Question: I have a Stored Procedure that populates a table: This table as indicated in the code below has an identity column which is also the primary key column.
I would like to append the primary key to contain leading letters: Example: ABC123.
Obviously this is not possible because the Primary key column is INT datatype.
So I created an additional column so that I can insert the appended primary key. This works except I have to make the new column Null and I am using an UPDATE statement.
Something tells me there is a better way.
Is there a way I can do this without using UPDATE after the initial Insert and have the new column as ?
'''
CREATE TABLE [dbo].[Registration] (
[SystemID] INT IDENTITY (100035891, 1) NOT NULL,
[CategoryID] CHAR (13) NULL,
[FName] VARCHAR (30) NOT NULL,
[LName] VARCHAR (30) NOT NULL,
[MInit] CHAR (1) NULL,
PRIMARY KEY CLUSTERED ([SystemID] ASC)
);
'''
'''
CREATE PROCEDURE [dbo].[uspInsertRegistration]
@FName VARCHAR(30),
@LName VARCHAR(30),
@MInit CHAR(1),
@CategoryID CHAR(13),
@SystemID int OUTPUT
AS
BEGIN
SET NOCOUNT ON
DECLARE @ErrCode int
INSERT INTO [dbo].[Registration] ([FName],[LName],[MInit])
VALUES (@FName, @LName, @MInit)
SELECT @ErrCode = @@ERROR, @SystemID = SCOPE_IDENTITY()
UPDATE [dbo].[Registration]
SET CategoryID = 'ABC'+ CAST(SystemID AS CHAR)
SET NOCOUNT OFF
RETURN @ErrCode
END
'''

Thanks for being contagious with your knowledge. :)
Guy
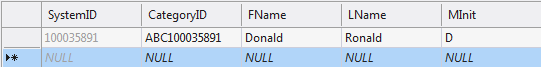
Answer: My suggestion is to use a computed column, as what you're trying to do introduces redundancy. See below:
<URL>
Alternately, make it big enough to contain a GUID, put a GUID into the column on the insert, then update it afterwards.